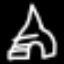
Label: The Eiffel Tower